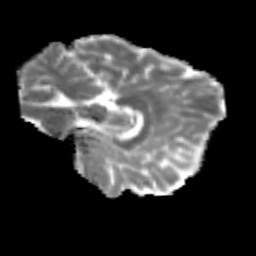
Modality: MD
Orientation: sagittal
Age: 23
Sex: female
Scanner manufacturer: siemens
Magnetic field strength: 3 T
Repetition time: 3.5 s
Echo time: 0.125 s